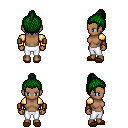
a pixel art fantasy rpg character, female body template, human, dark skin, gold arm armor, white pants, green short topknot hairstyle, leather bracers, brown slippers, four views (front, back, left, right), 2x2 character sprite sheet, small pixel art, hard edges, no anti-aliasing